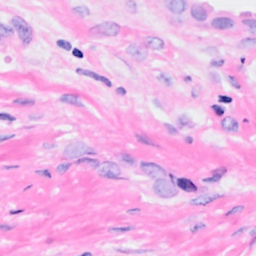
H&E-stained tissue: Breast